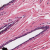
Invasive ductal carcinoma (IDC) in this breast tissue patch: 0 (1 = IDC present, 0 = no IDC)